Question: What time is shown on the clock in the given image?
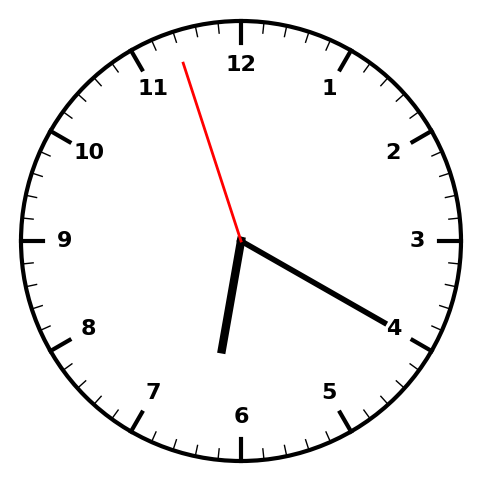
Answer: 06:19:57